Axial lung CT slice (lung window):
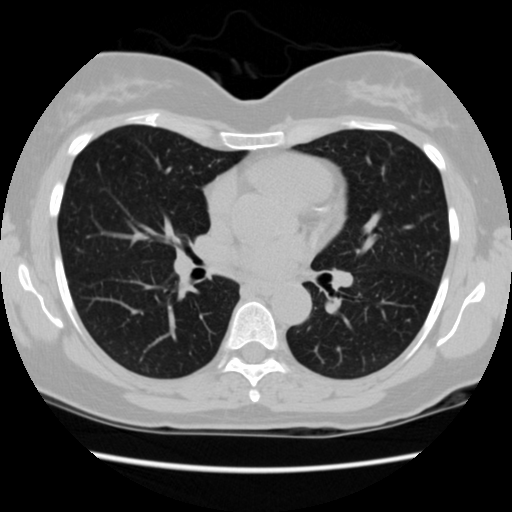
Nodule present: no